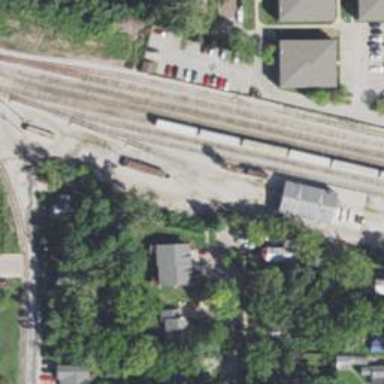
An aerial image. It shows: Railway siding for service.